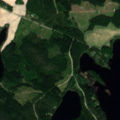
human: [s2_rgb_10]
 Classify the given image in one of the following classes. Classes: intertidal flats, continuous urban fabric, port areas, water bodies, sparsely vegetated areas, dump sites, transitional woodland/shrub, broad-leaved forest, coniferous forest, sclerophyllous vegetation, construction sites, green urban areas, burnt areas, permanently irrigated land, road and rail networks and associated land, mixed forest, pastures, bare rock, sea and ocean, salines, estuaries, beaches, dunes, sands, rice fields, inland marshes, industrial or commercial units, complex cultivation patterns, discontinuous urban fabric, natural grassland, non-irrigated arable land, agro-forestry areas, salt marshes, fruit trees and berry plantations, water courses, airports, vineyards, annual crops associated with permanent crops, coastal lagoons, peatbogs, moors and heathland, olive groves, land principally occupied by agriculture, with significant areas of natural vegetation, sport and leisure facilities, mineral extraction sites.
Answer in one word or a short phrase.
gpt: coniferous forest, mixed forest, water bodies